RGB frame:
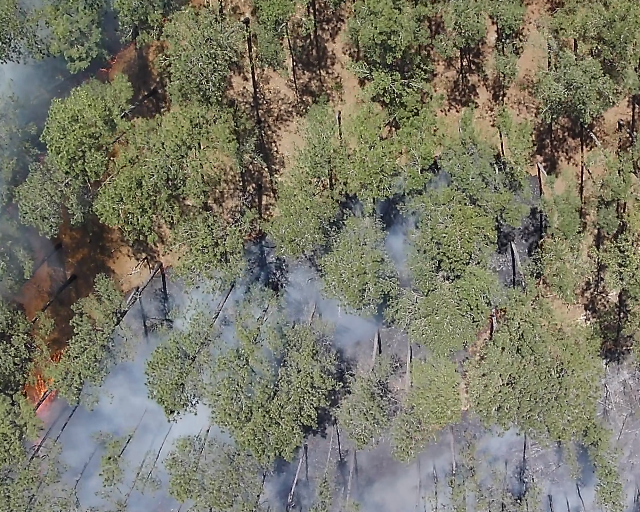
Thermal frame:
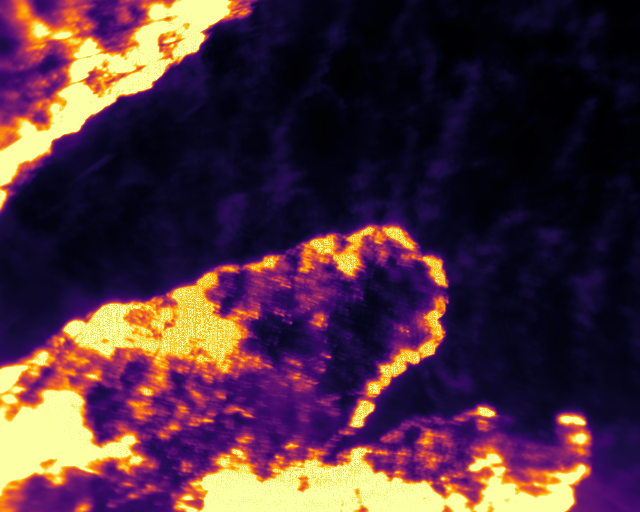
Captured: 2026-02-27 02:38:10
Pixels at or above 80 °C: 88184 (fraction of frame: 0.2691)